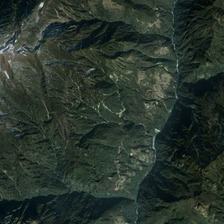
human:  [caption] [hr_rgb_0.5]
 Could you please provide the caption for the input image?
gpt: it is a piece of irregular green mountain .

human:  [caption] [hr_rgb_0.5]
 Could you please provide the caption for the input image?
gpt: the yellow mountain is a piece of water wet .

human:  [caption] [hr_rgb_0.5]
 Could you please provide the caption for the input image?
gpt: it is a piece of irregular green mountain .

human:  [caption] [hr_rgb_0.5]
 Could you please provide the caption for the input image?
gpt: the rugged mountains are in an unbroken line .

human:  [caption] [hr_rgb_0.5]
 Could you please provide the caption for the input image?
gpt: the yellow mountain is a piece of water wet .